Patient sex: M
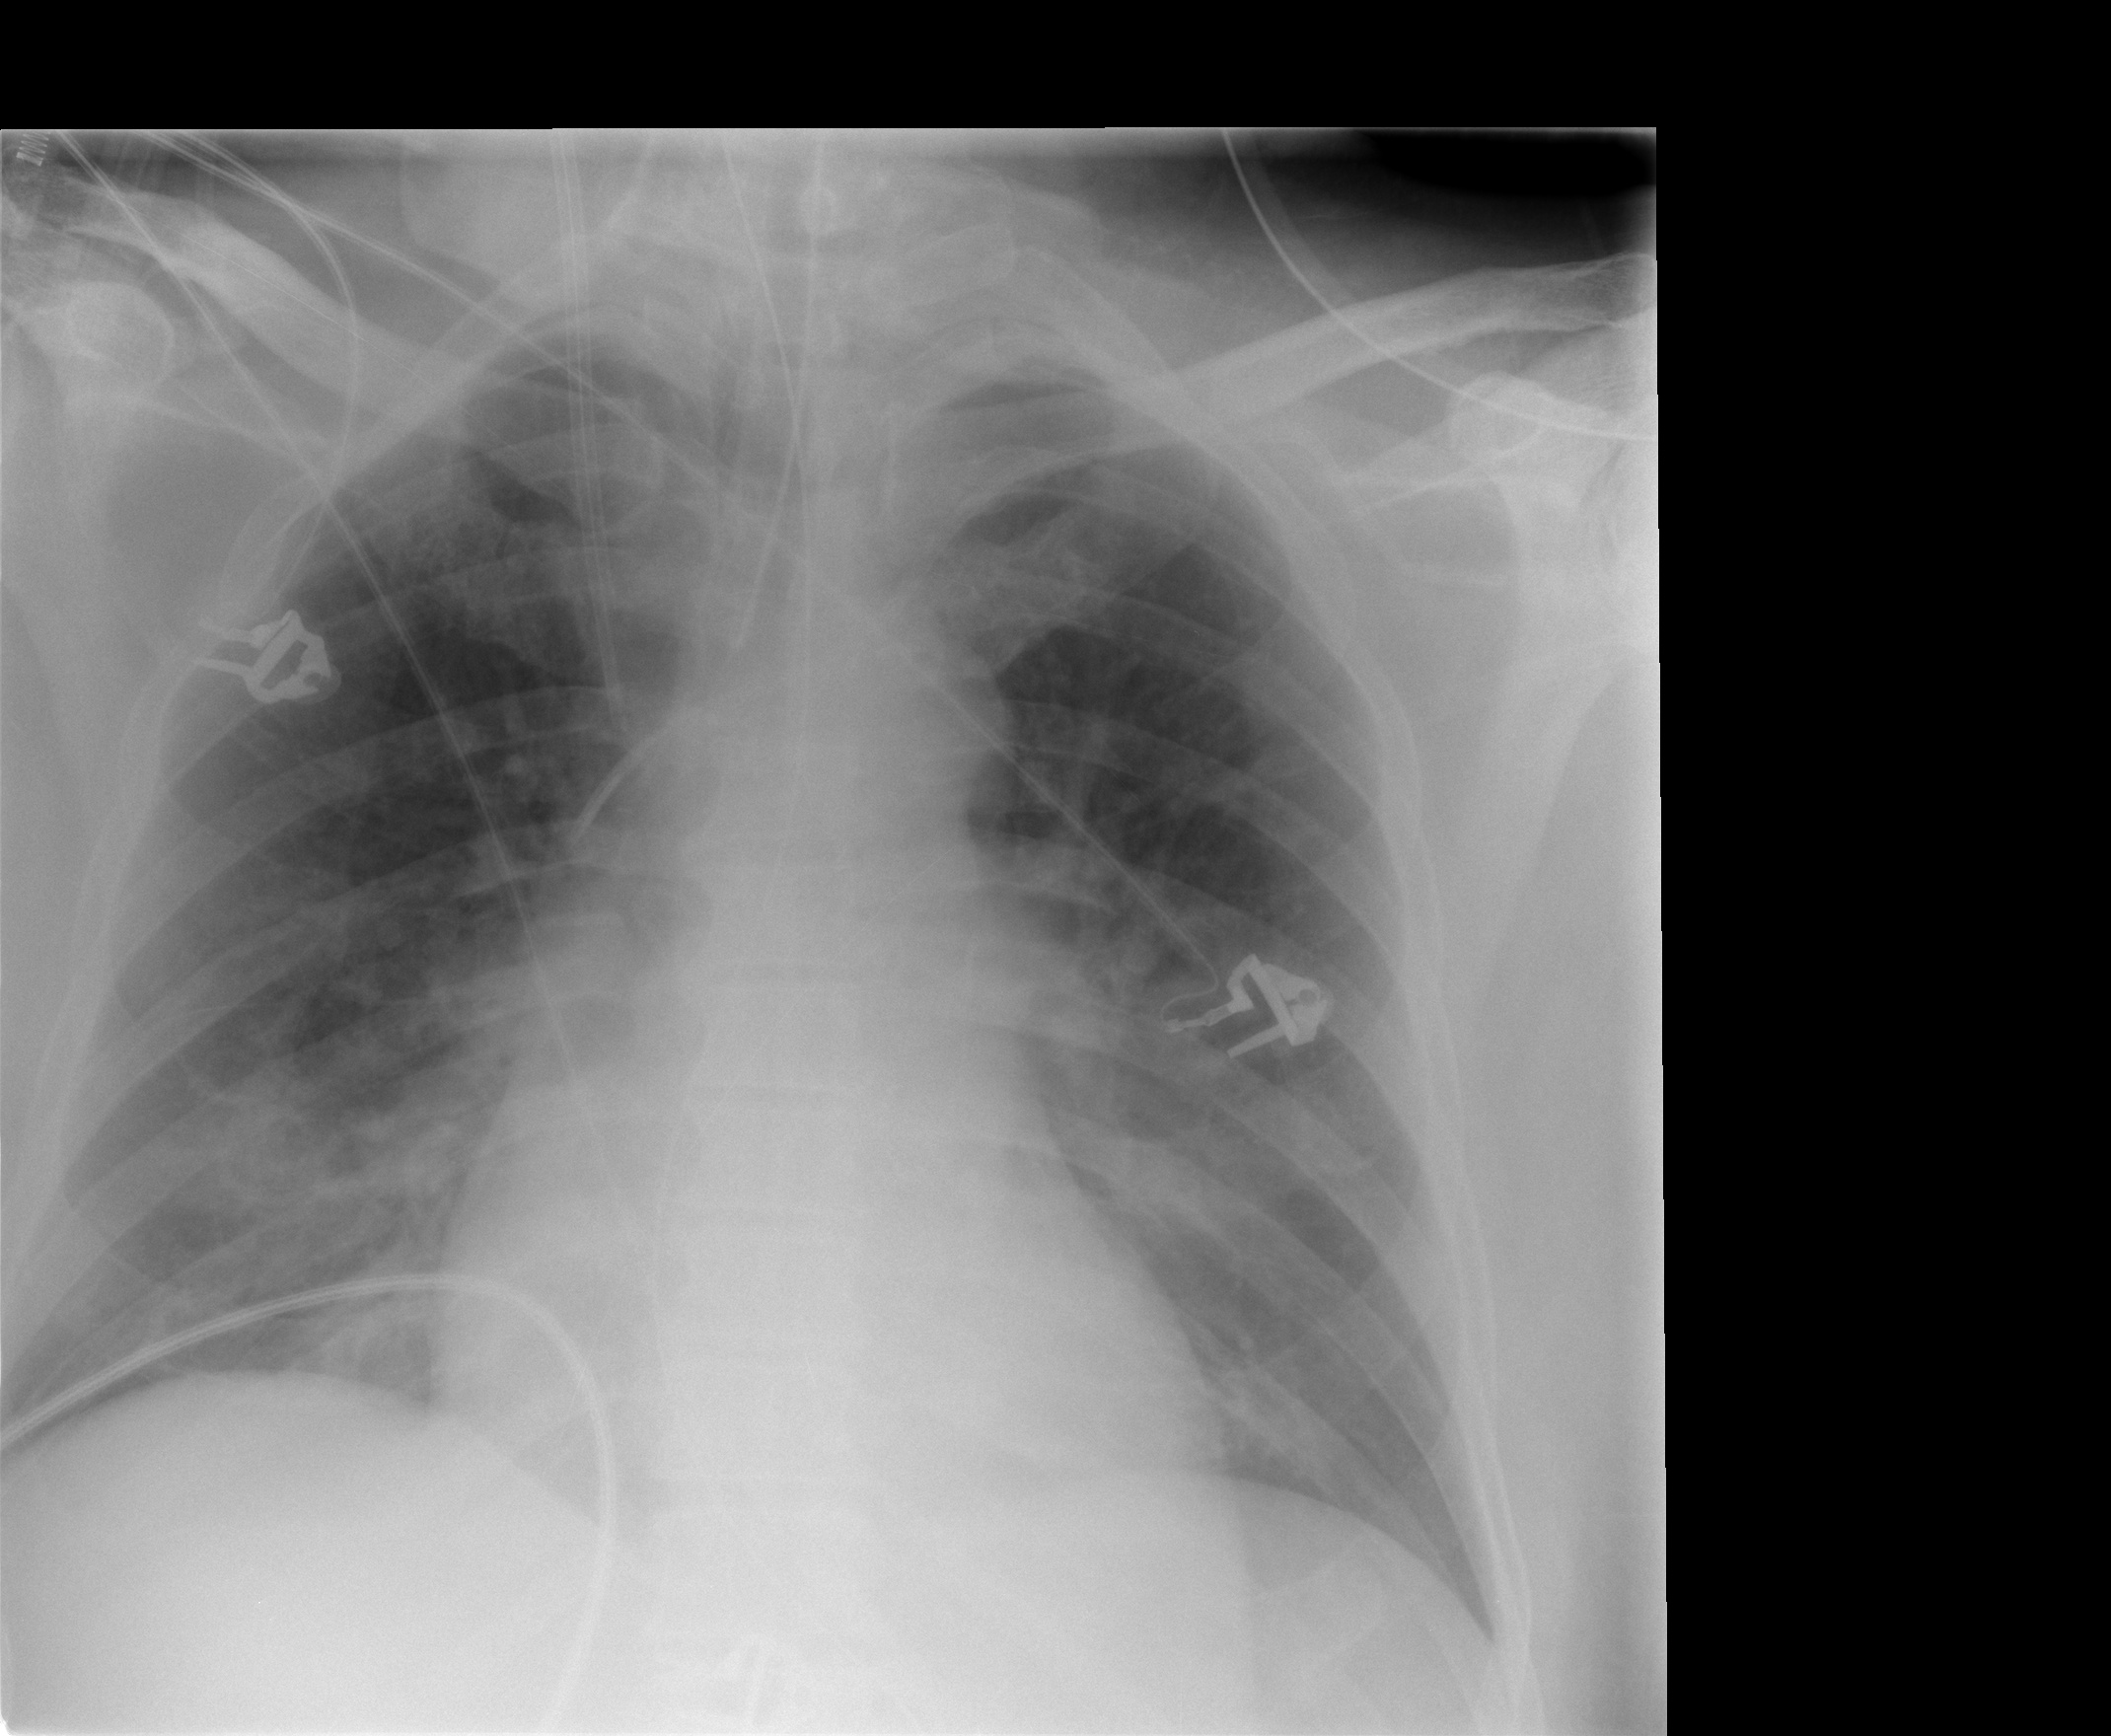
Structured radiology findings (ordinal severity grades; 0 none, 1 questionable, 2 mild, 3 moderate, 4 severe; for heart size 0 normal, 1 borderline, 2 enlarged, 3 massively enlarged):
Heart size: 2
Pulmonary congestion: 2
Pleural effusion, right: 2
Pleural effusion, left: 2
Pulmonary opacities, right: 2
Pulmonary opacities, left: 2
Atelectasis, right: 2
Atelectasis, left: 2